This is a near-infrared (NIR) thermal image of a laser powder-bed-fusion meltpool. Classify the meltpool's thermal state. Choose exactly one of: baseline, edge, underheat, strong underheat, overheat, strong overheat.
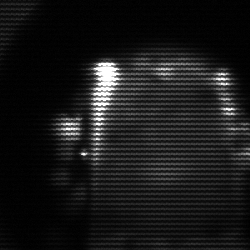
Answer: baseline